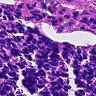
Metastatic tissue present: no